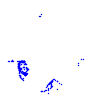
Particle: proton